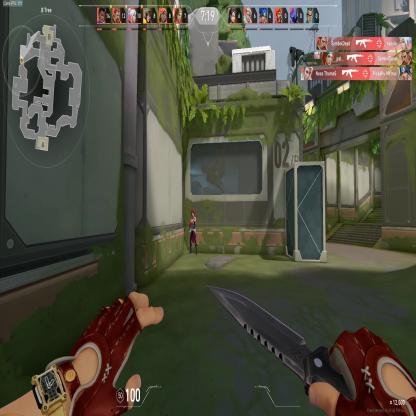
Label: enemy